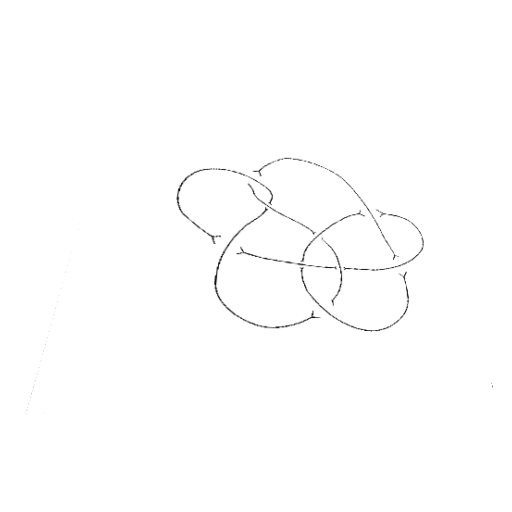
Crossing number: 9